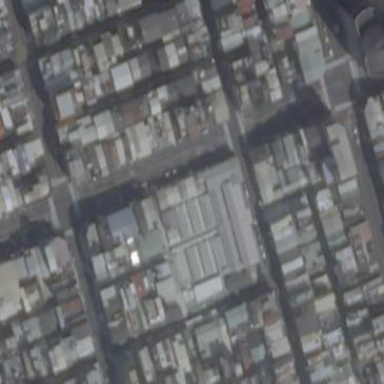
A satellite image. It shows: Retail building that serves as marketplace.